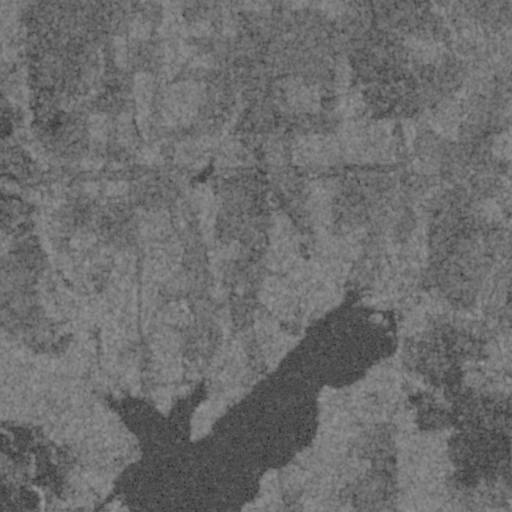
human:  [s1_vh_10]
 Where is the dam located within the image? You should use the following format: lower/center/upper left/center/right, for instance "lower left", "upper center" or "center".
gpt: The dam is located in the lower left of the image.
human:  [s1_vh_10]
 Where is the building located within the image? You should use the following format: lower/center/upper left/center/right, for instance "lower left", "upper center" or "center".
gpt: The building is located in the lower right of the image.
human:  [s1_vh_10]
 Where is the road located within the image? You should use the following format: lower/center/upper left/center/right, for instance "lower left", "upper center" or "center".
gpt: There is no road in the image.

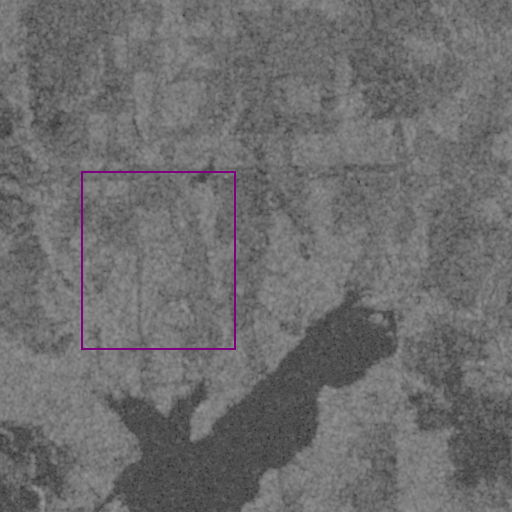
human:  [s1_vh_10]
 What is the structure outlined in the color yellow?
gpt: There is no yellow outline.
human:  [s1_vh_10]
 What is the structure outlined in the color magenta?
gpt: There is no structure outlined in magenta.